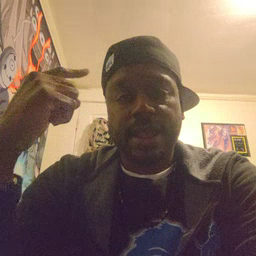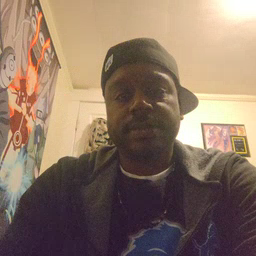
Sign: black